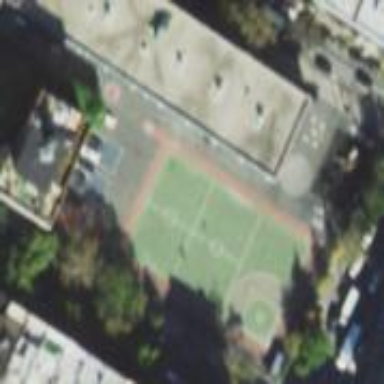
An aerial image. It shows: Schoolyard with asphalt surface.